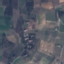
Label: PermanentCrop